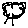
Label: tree